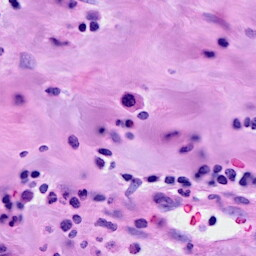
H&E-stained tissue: Breast